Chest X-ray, AP view. Patient: 39 years old, sex M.
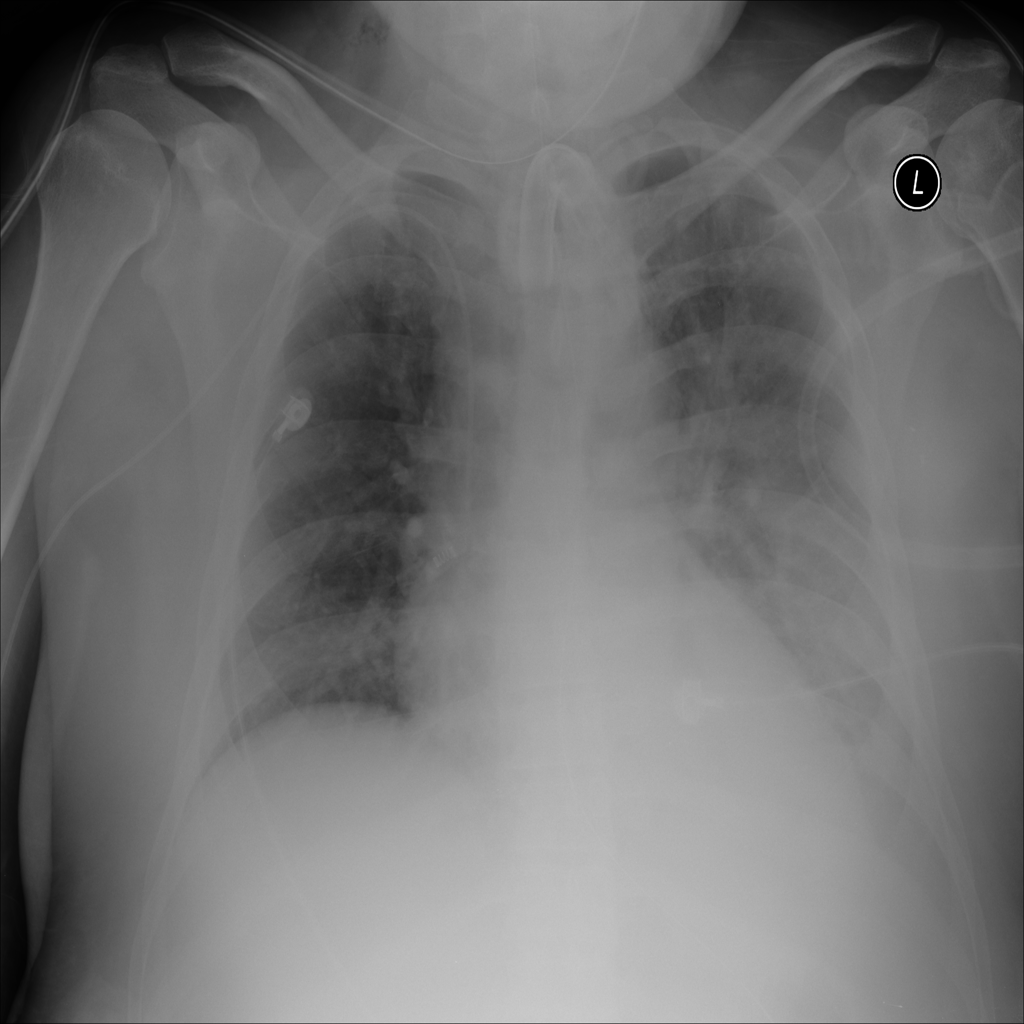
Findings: No Finding